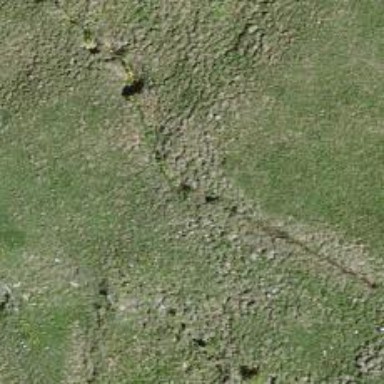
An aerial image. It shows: Ditch in the surroundings.